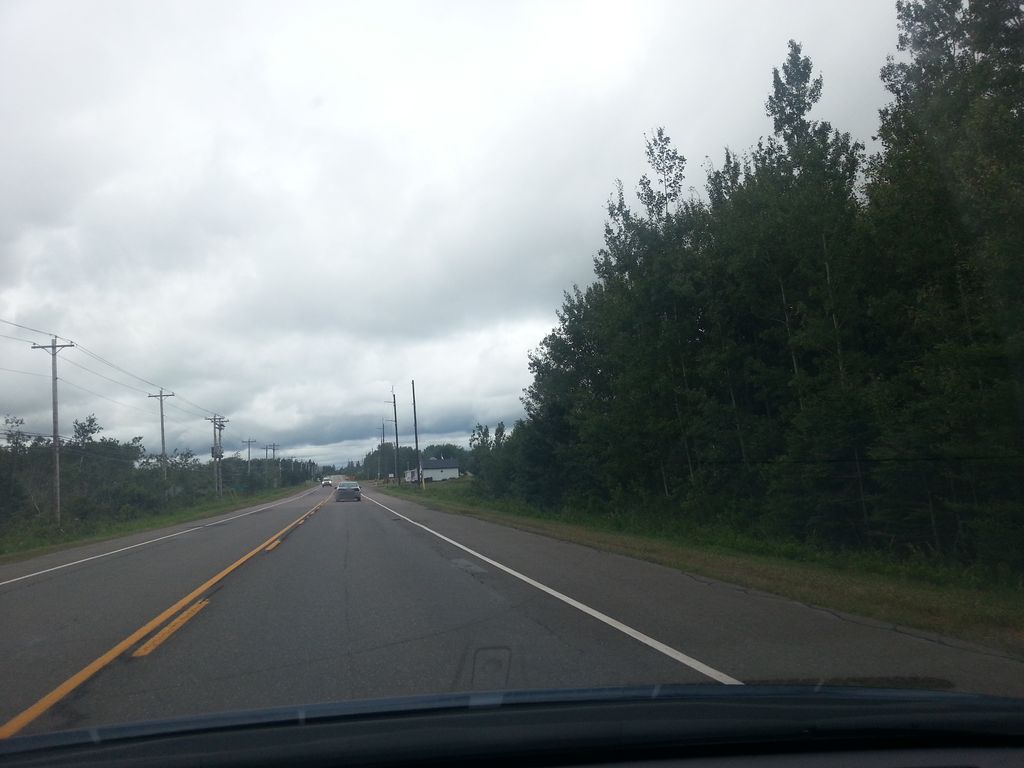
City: charlottetown